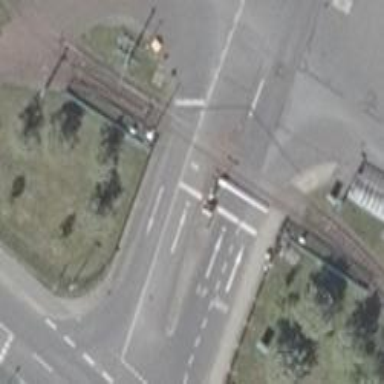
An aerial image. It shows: Tram level crossing on the railway.